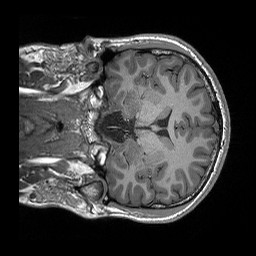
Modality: T1w
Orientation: coronal
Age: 25
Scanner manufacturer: siemens
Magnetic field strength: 3 T
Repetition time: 2.3 s
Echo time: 0.00296 s